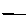
Label: line